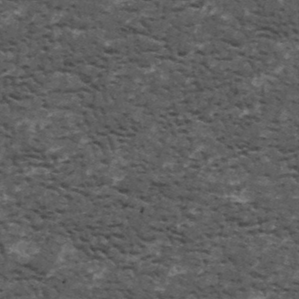
Label: frost